Current action and preconditions to check: trajectory_clear

Your task: For each precondition in the list above, predict whether it will hold at this action.

Consider the current scene as observed from the mobile robot's camera, and analyze the predicted future states of all dynamic agents (e.g., people, animals, vehicles, or any moving entities) within the NEXT SECOND.

IMPORTANT: Only answer "very likely" if you are absolutely certain—based on strong, clear evidence—that a dynamic agent will violate the precondition in the predicted future state. Do NOT answer "very likely" for unlikely, ambiguous, or low-probability risks.

Ask yourself for each precondition: Is there a high probability, with clear and convincing evidence, that the predicted future states of any dynamic agent will interfere with the predicted future state of the currently executing action within the NEXT SECOND, causing that precondition to fail?

Assess the risk level based on these predictions. Use "likely" or "very likely" if motions create a clear risk of interference.

Use "neutral" or "improbable" if agents are nearby but their predicted paths are clearly diverging or non-conflicting.

Failure Risk Categories: "very improbable", "improbable", "neutral", "likely", "very likely"

Answer Format: Output ONLY the probability_of_failure value from these categories: "very improbable", "improbable", "neutral", "likely", "very likely"

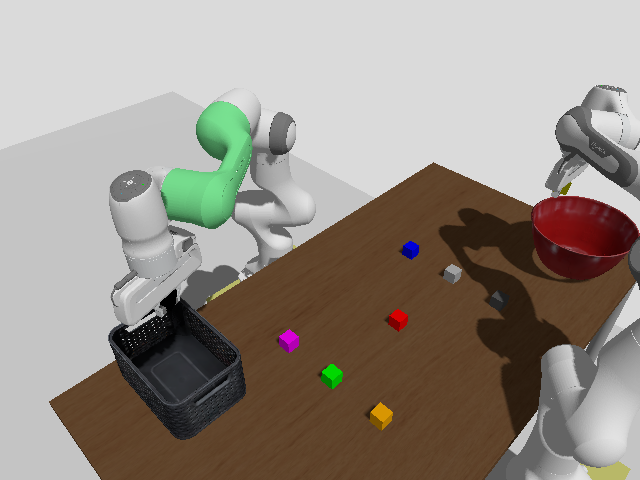

Answer: very improbable